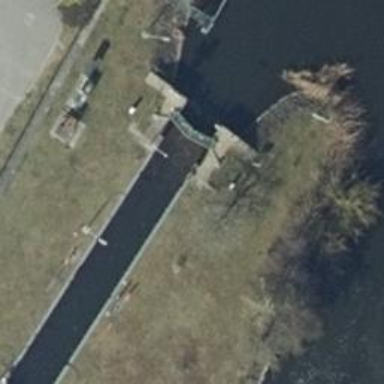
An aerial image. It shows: Lock gate along waterway.